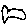
Label: fish